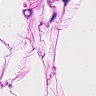
Metastatic tissue present: no